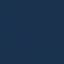
Label: SeaLake